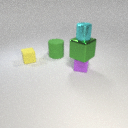
large green metal cube below small cyan metal cylinder